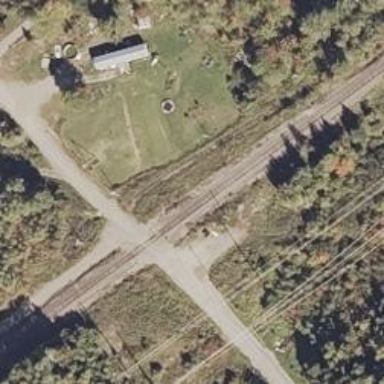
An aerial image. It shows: Railway level crossing.